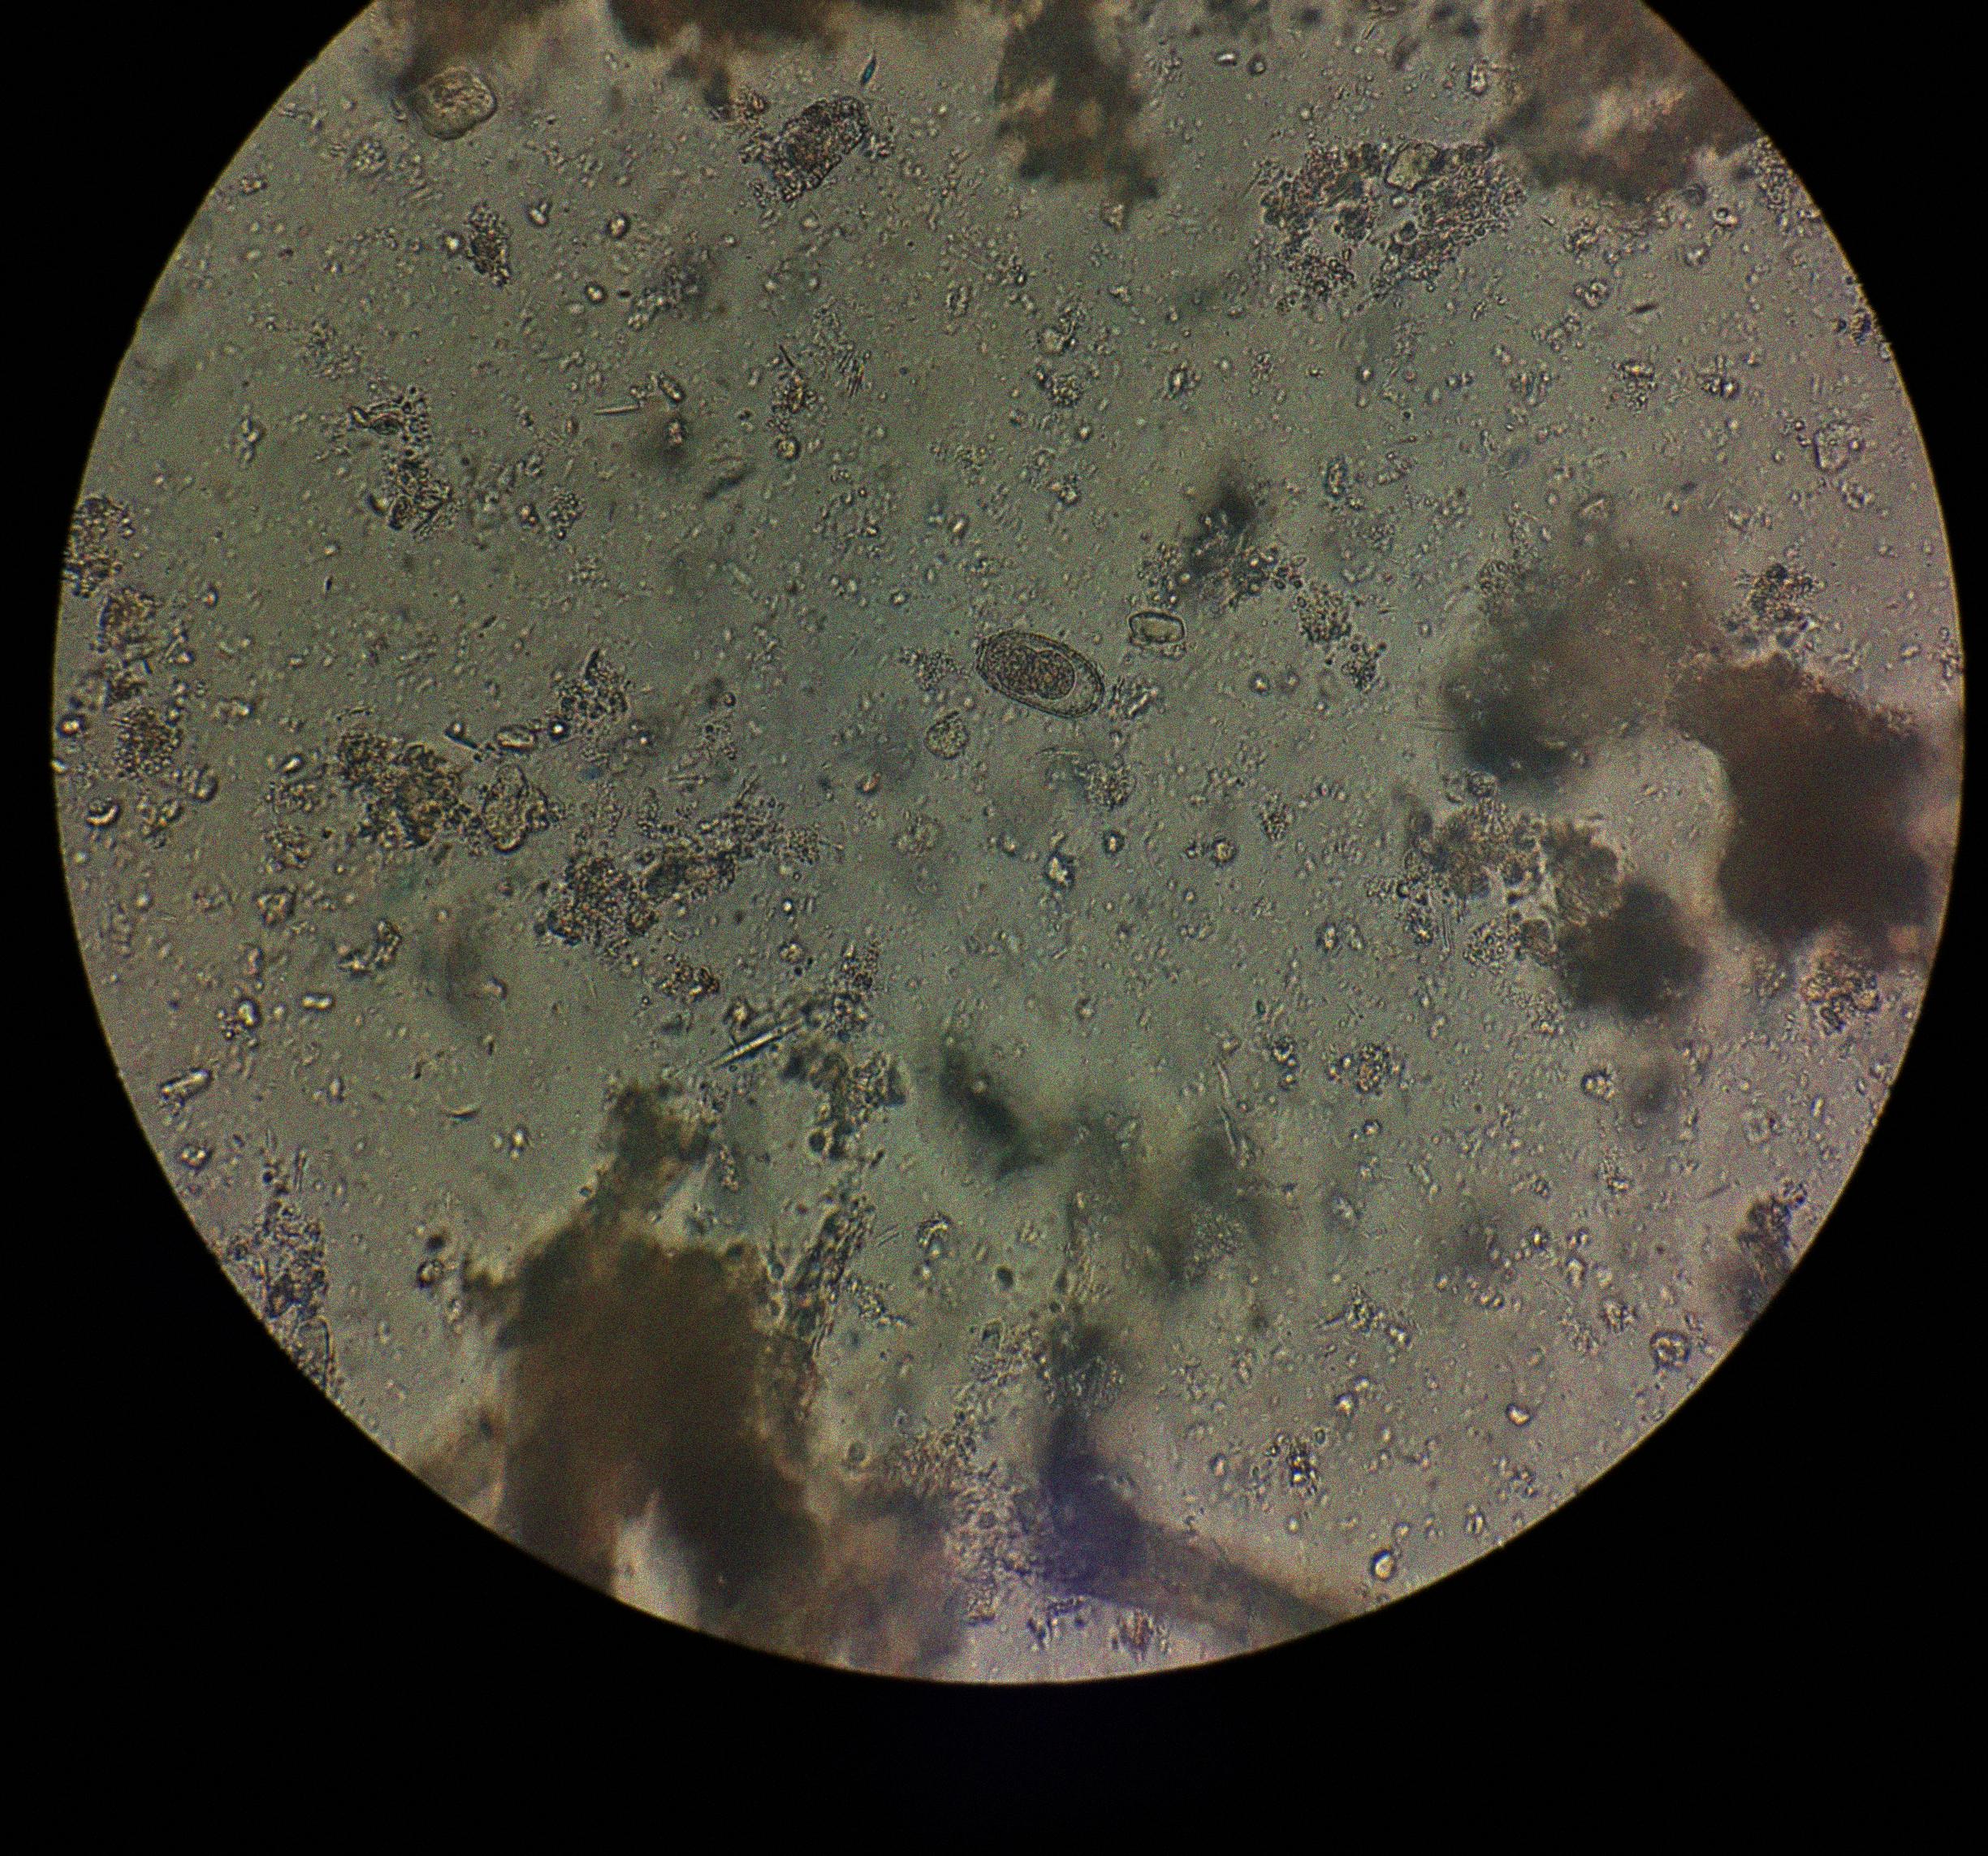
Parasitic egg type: Capillaria philippinensis